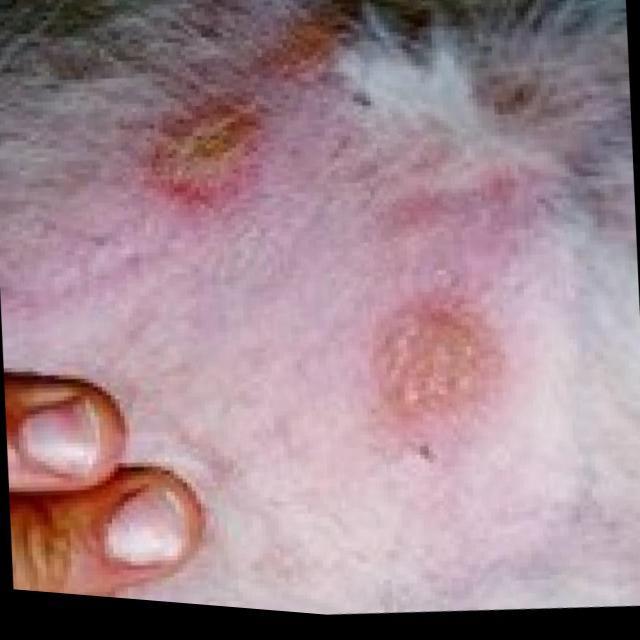
Canine ringworm (Dermatophytosis) — fungal infection caused by Microsporum or Trichophyton. Presents with circular alopecia, scaling, crusting, and broken hairs.